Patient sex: M
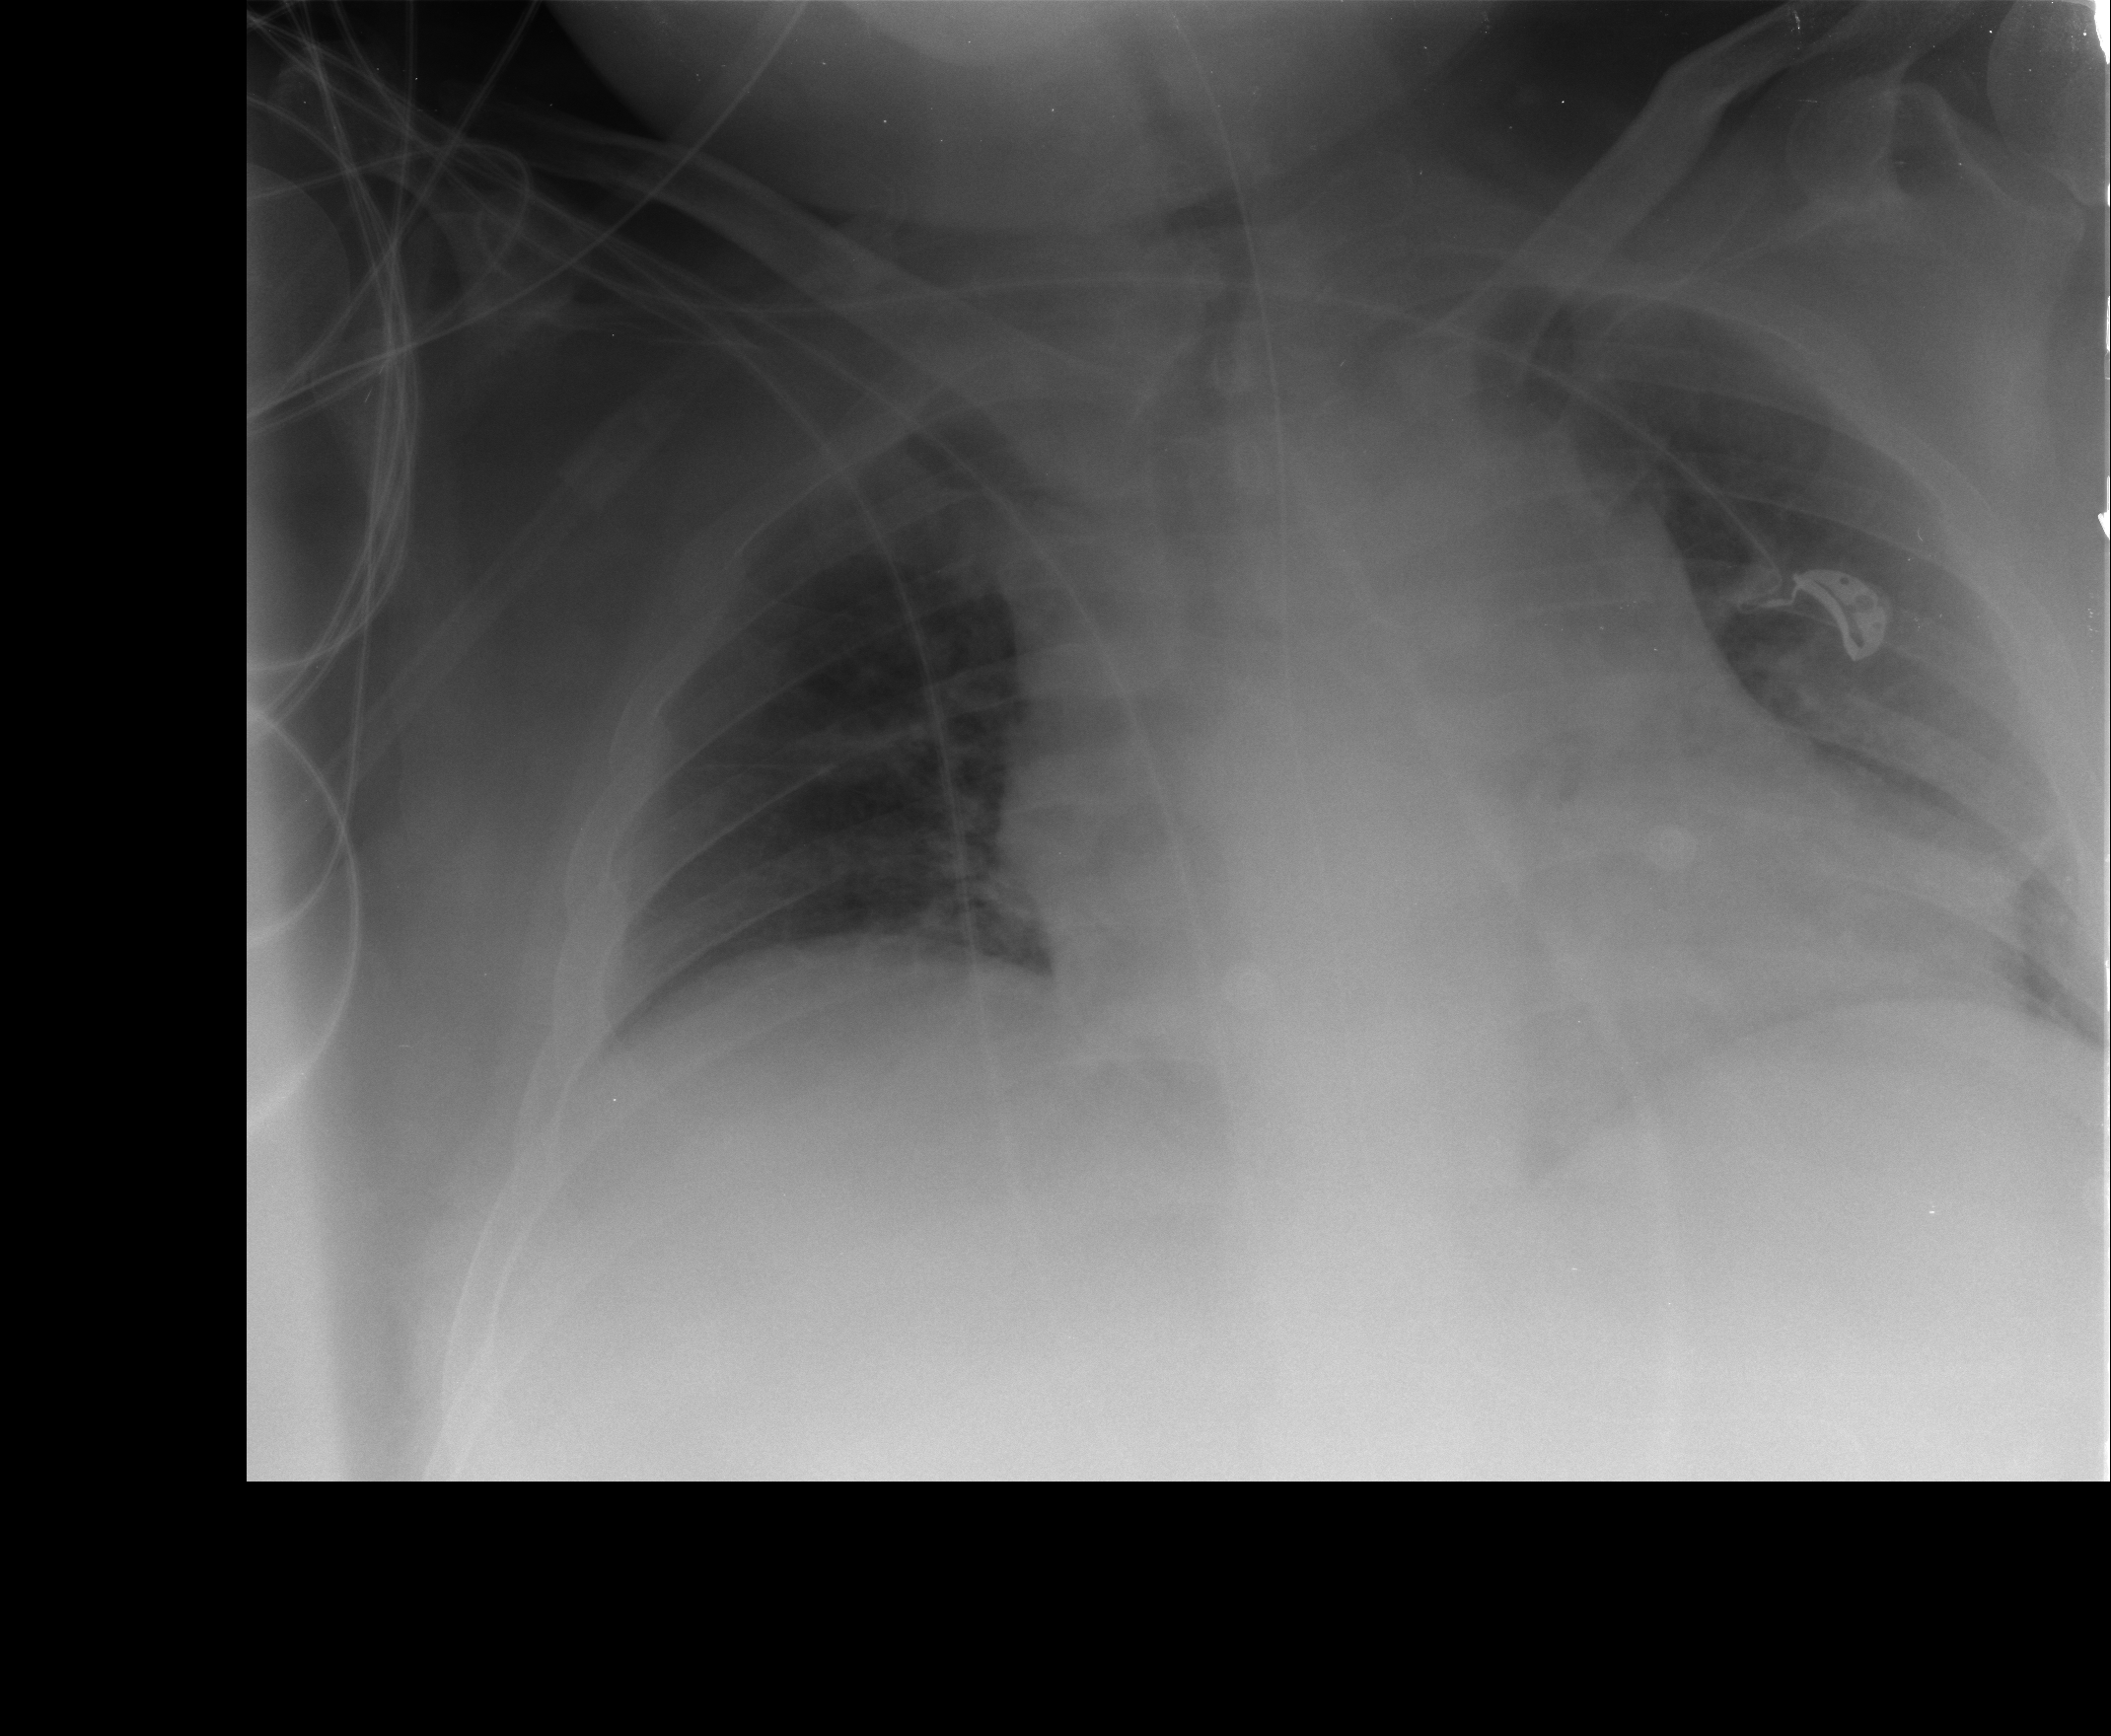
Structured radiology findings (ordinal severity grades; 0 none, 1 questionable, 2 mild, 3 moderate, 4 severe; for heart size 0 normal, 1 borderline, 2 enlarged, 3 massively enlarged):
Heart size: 2
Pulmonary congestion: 2
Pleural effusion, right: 0
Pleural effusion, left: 0
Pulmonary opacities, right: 0
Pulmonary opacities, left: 0
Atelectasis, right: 2
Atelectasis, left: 2